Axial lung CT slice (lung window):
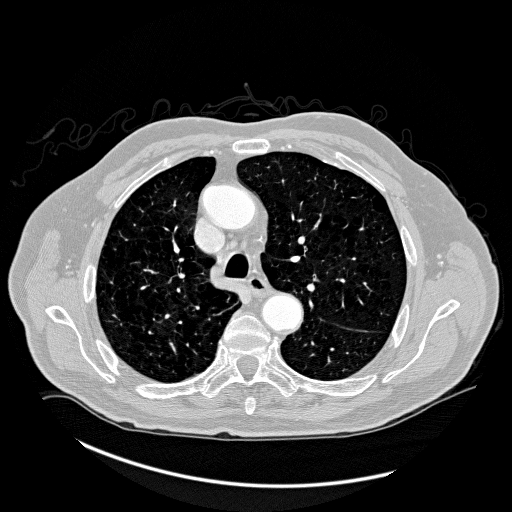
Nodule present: no